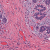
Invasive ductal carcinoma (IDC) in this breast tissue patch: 0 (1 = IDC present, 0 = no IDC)